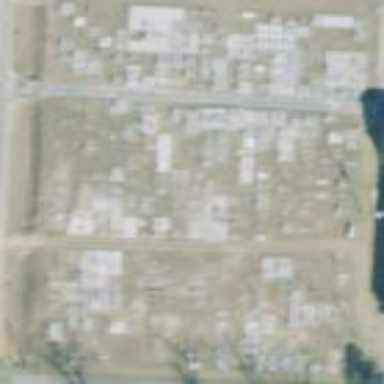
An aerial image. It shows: Graveyard area designated as cemetery.